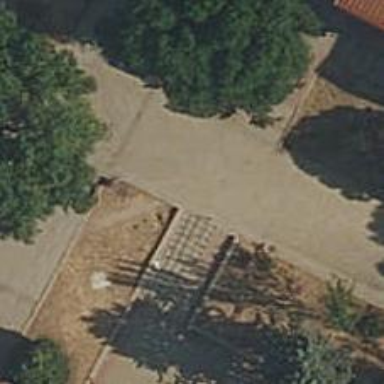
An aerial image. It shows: Set of steps on the road.